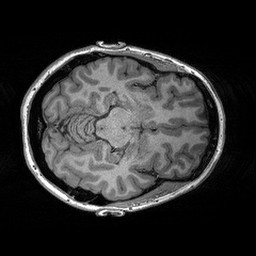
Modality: T1w
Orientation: axial
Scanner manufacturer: siemens
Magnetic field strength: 3 T
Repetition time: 2.3 s
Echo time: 0.00298 s